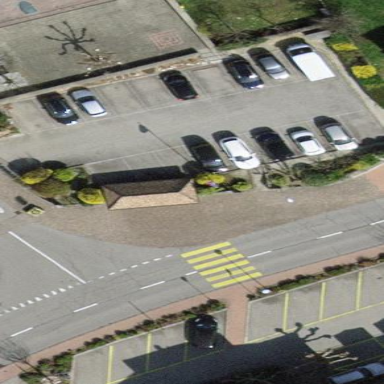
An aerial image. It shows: Parking area with surface.